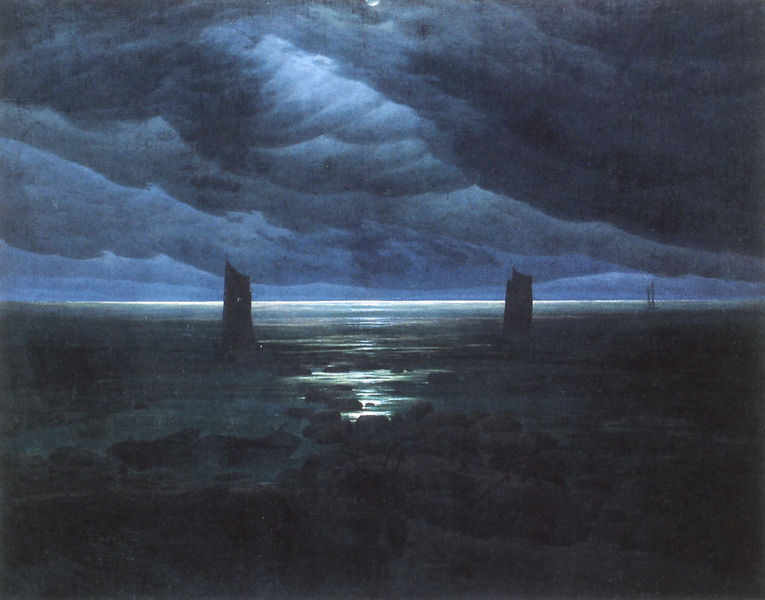
Titel: Mond hinter Wolken über dem Meeresufer
Künstler: Caspar David Friedrich
Institution: Hamburg, Kunsthalle
Schlagwörter: baum, blau, dunkel, gewitter, himmel, meer, schatten, wasser, weiß, wolken, fluss, see, ufer, abend, hell, licht, nacht, stein, steine, öl, einsamkeit, ferne, horizont, weite, sonne, dunkelheit, boot, boote, turm, schiff, schiffe, segel, segelschiffe, segelschiff, friedrich, romantik, melancholie, mondlicht, reflexion, mond, ruine, türme, watt, bewölkung, schwimmen, mondschein, wolkig, gefahr, dunkle, reflektion, caspar david friedrich, bauwerk, naum, woke, gleissen